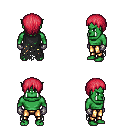
a pixel art fantasy rpg character, male body template, orc, green skin, black tattered cape, gold greaves, ruby red plain hairstyle, metal gloves, four views (front, back, left, right), 2x2 character sprite sheet, small pixel art, hard edges, no anti-aliasing